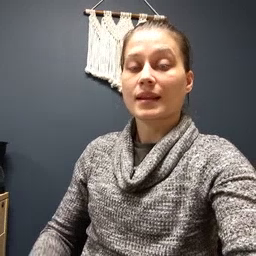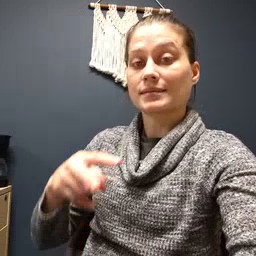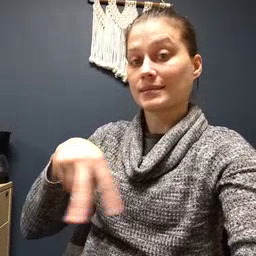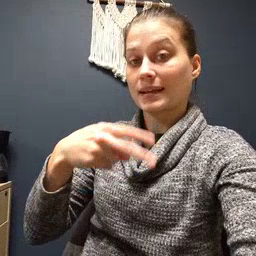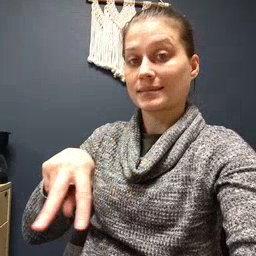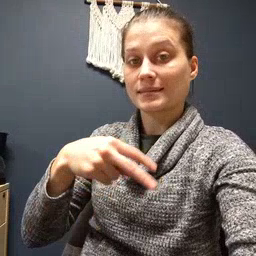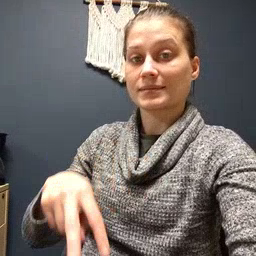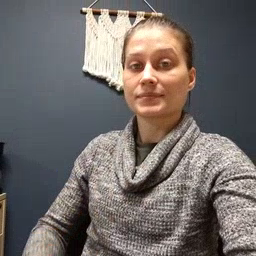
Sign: dance